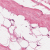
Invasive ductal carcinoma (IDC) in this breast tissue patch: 0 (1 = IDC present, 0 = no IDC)